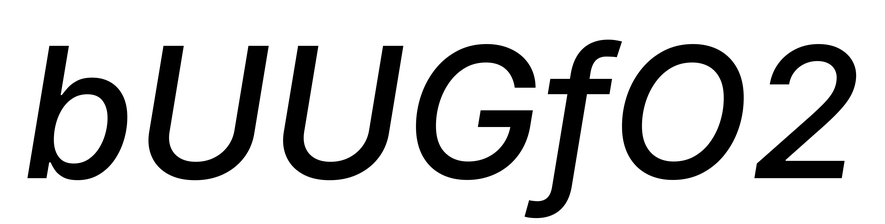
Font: Inter-Italic_Medium_Italic